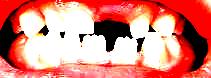
Condition: hypodontia